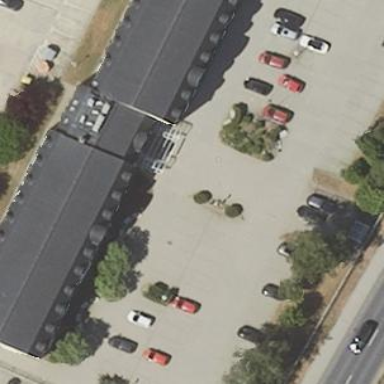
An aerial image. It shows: Office building.